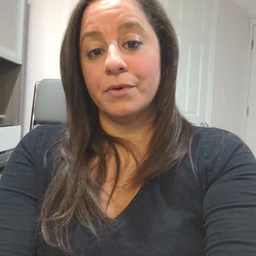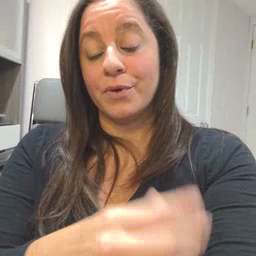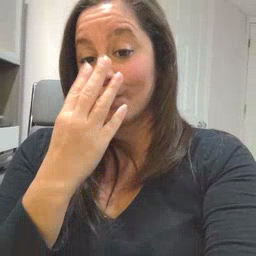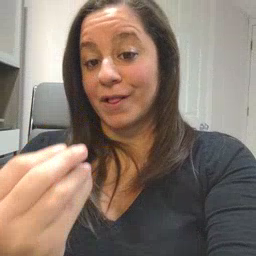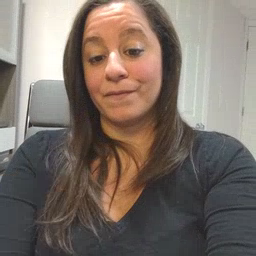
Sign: wolf